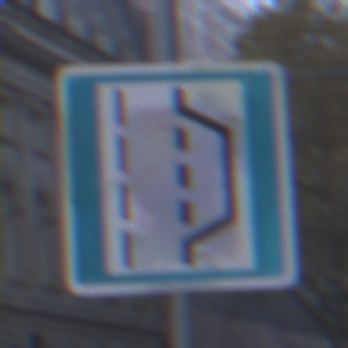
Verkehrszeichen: NothalteUndPannenbucht
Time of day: SunriseSunset
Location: Outdoor (Urban)
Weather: PartlyCloudy
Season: NotSpecified
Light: Natural